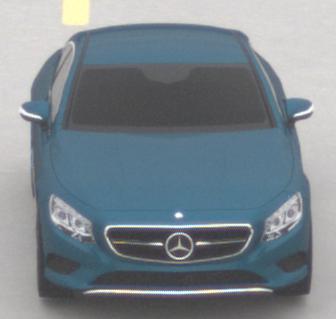
Make: Mercedes-Benz
Model: S 400 Coupé
Detailed model: S-Class (217) Coupé
Model produced from: 2015/10
Model produced until: 2017/09
Doors: 2
Color: blue
Road condition: dry road
Daytime: midday
Contrast: low contrast